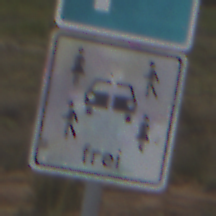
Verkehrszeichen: CarsharingfahrzeugeFrei
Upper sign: Parken
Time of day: Midday
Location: Outdoor (Nature)
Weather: Overcast
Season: NotSpecified
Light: Natural